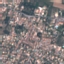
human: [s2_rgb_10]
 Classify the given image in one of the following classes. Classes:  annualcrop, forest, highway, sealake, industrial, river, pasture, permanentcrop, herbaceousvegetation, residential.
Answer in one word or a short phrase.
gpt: Residential